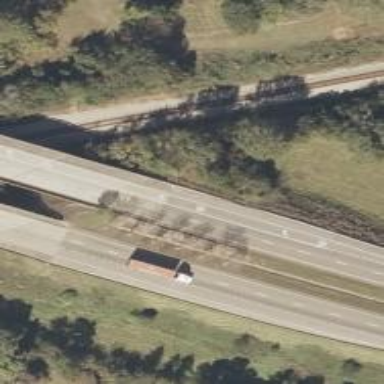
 designated as trunk highway. It is dual carriageway."